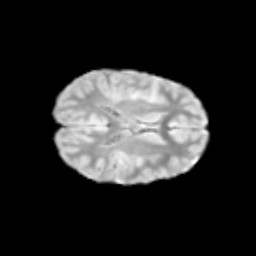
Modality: T2w
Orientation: axial
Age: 9
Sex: female
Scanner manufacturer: siemens
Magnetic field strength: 3 T
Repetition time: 3.8 s
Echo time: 0.07 s